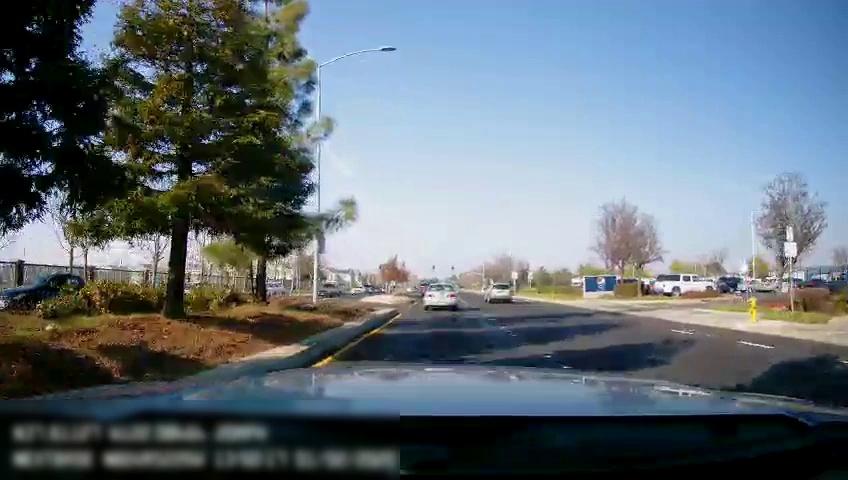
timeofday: Day
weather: Sunny
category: Drivable Space
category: Vehicles | Car
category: Vehicles | SUV
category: Vehicles | SUV
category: Vehicles | Car
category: Vehicles | Car
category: Vehicles | Car
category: Vehicles | Car
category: Vehicles | Truck
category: Vehicles | SUV
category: Vehicles | SUV
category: Vehicles | Car
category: Lanes | Current Lane
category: Lanes | Current Lane
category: Lanes | Alternate Lane
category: Traffic | Signs
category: Traffic | Signs